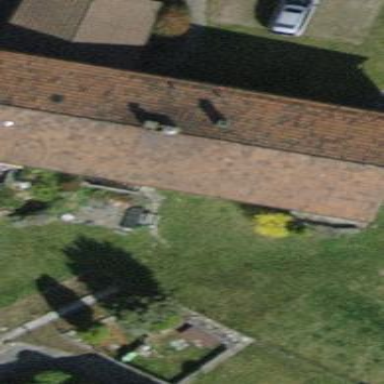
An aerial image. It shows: Pitched roof building.